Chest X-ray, AP view. Patient: 56 years old, sex F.
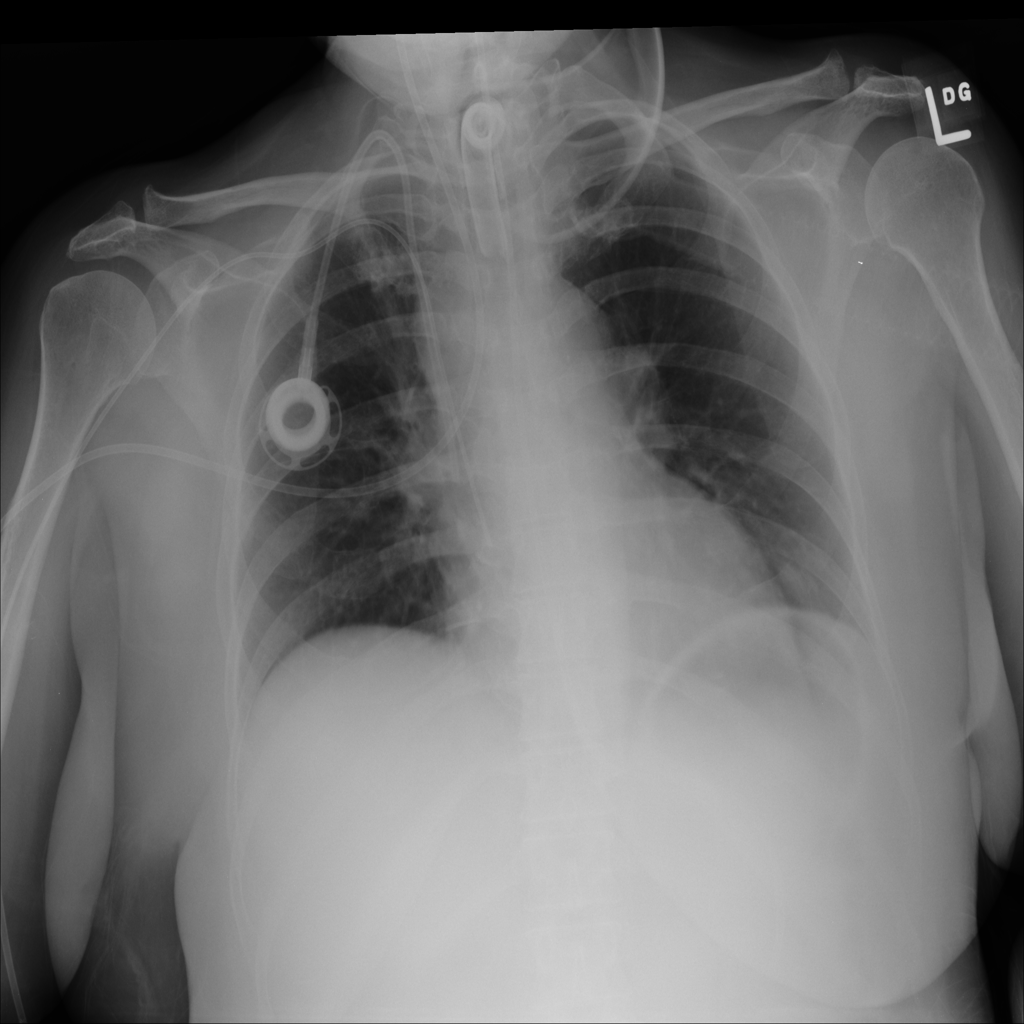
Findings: No Finding